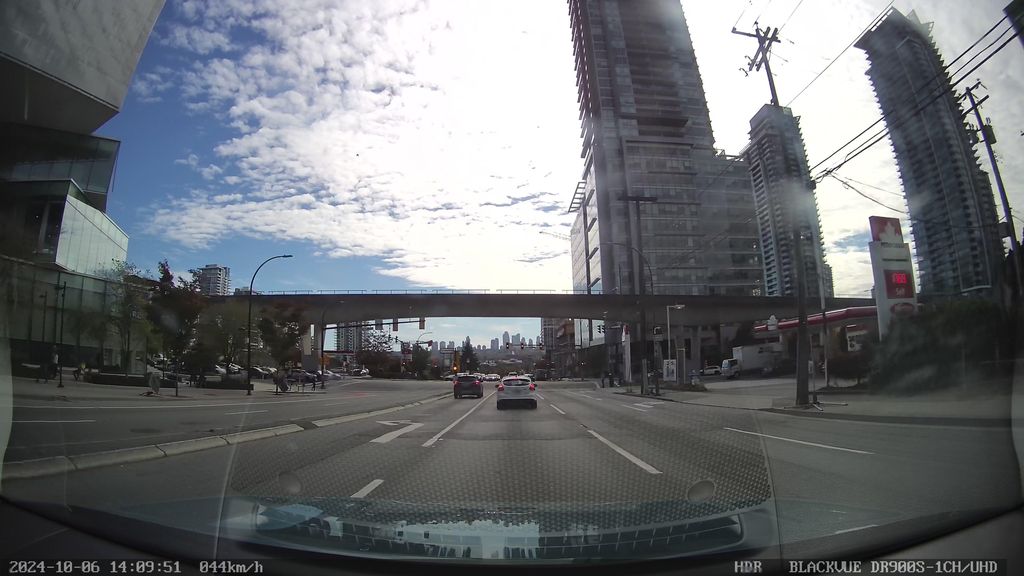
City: vancouver